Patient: sex M, age 34
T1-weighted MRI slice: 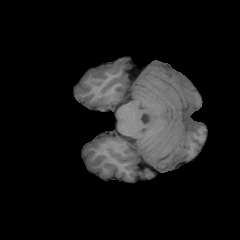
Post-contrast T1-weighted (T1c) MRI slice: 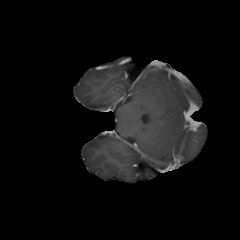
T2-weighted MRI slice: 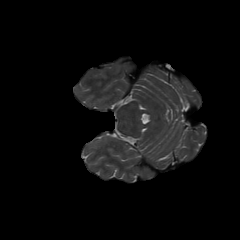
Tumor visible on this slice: no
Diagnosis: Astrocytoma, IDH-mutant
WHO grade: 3